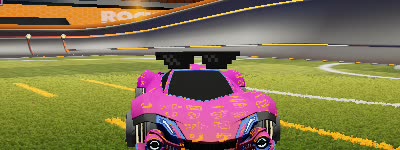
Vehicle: werewolf